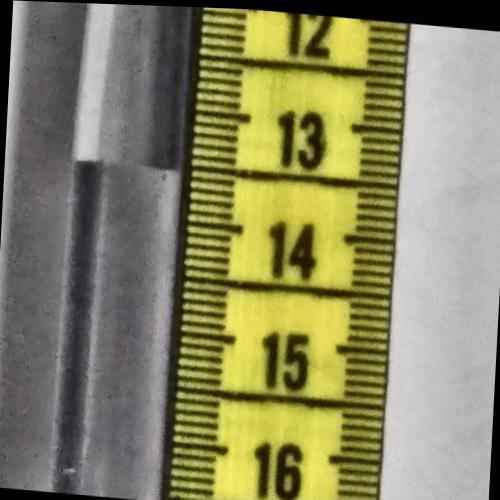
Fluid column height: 13.6 cm